Question: I have a little sample app where there are 3 models: Members, Groups and Subscriptions. The idea is that member can subscribe to groups.

'''
class Member < ActiveRecord::Base
has_many :subscriptions, dependent: :delete_all
has_many :groups, through: :subscriptions
attr_accessible :email
validates :email, presence: true
end
class Group < ActiveRecord::Base
has_many :subscriptions, dependent: :delete_all
has_many :members, through: :subscriptions
accepts_nested_attributes_for :subscriptions
attr_accessible :name, :subscriptions_attributes
validates :name, presence: true, uniqueness: true
end
class Subscription < ActiveRecord::Base
belongs_to :group
belongs_to :member
attr_accessible :group_id, :introduction
validates :group_id, presence: true
validates :introduction, presence: true
end
'''
I'm trying to create a form for new groups, and nest the 'introduction' attribute inside.
My controller methods:
'''
def new
@group = Group.new
@group.subscriptions.build
end
def create
@member = Member.first
@group = @member.groups.build(params[:group])
if @group.save
flash[:success] = "Saved"
redirect_to group_path(@group)
else
render :new
end
end
'''
But it does not work. It throws the error 'group_id can't be blank'. So I don't know how to assign the new group to the subscription.
Also, the member_id is being created as nil. But as you can see, I'm creating the group from the '@member' variable, so I think it should be initialized, but it does not.
Anyone can show me the light?
You can see the sample app here: <URL>
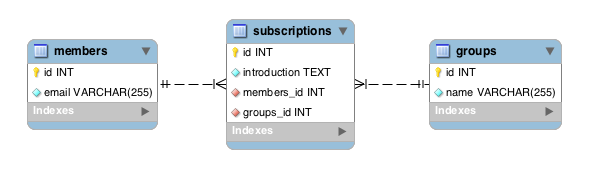
Answer: After many hours of investigation and frustration, I reported it to Rails devs and I finally have a solution:
Rails 3 is unable to initialize group_id and member_id automatically in the way it is defined in the question.
So, for now, there are two ways to make it work:
1. Add the member_id as a hidden field in the view.
2. Change everything so is the Subscription model who has accepts_nested_attributes_for. That way, the new object to be created is the Subscription, and Group will be the nested model.
The first option has an important security hole, so I don't recommend it.
The second option, although not much logical, is the cleaner and supposedly the "Rails way" to fix this problem.